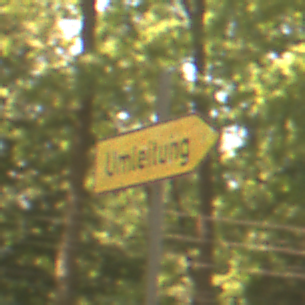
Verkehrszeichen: UmleitungswegweiserRechtsweisend
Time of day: Midday
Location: Outdoor (Nature)
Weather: PartlyCloudy
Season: NotSpecified
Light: Natural